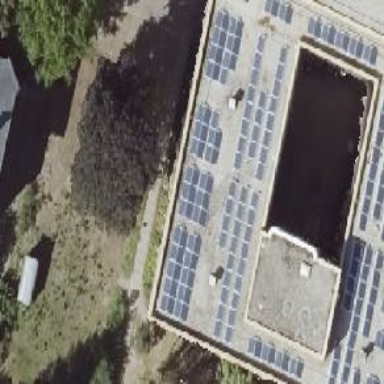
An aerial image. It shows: Solar photovoltaic panel generator.